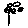
Label: flower